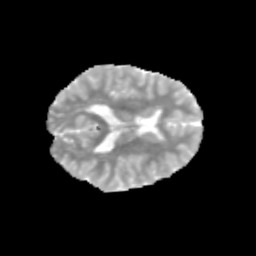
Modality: MD
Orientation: axial
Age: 12
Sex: female
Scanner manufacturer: siemens
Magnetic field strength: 3 T
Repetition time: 3.8 s
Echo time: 0.07 s